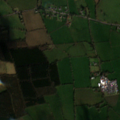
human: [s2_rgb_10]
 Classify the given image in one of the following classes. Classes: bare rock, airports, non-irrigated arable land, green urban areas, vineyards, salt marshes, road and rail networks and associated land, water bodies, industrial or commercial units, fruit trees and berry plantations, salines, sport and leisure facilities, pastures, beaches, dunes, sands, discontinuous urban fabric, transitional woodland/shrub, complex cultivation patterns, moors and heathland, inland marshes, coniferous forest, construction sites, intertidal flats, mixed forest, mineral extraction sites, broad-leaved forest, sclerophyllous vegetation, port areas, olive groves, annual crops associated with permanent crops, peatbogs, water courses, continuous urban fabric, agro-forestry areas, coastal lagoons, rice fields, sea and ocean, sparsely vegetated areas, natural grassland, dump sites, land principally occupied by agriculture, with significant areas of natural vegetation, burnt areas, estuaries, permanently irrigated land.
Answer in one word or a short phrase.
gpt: pastures, coniferous forest